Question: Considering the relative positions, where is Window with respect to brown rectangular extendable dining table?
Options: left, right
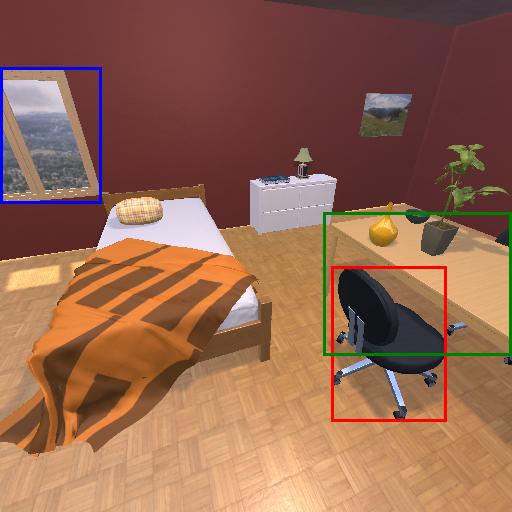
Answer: left